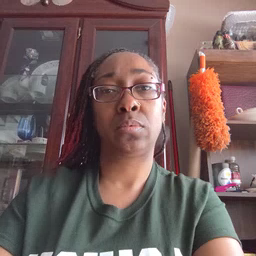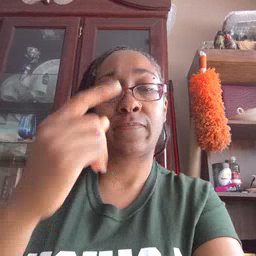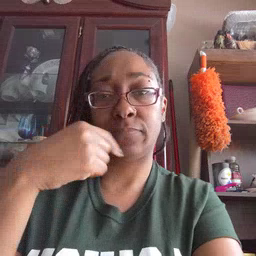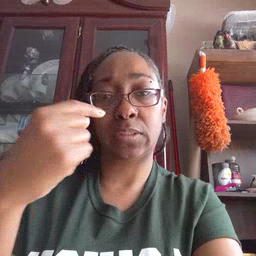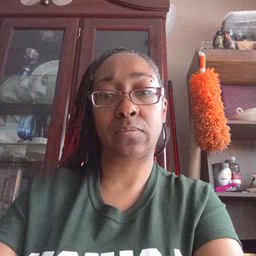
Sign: face